Question: I'm trying to position my picture a little bit lower so the center of the image aligns with the vertical center of the header tag.
Here is the both the HTML and the CSS. Thanks for the help!

'''
#articlesummary
{
border: 2px solid red;
width: 750px;
}
#articlesummary h3
{
border: 2px solid red;
display:inline;
color: #4292C6;
font-family: Verdana;
}
#articlesummary img
{
width:30px;
border: 1px solid red;
margin-top: 5px;
}
.submissionowner
{
color: Gray;
}
<% foreach (var article in Model) { %>
<div id="articlesummary">
<h3><%: article.Title %></h3>
<sub class="submissionowner">Submmited by: <%: article.SiteUser.Login %></sub>
<img src="../../Content/anonymous.png" alt="Anonymous user." />
<p><%: article.Body %></p>
<sub>Views:<%: article.TotalViews %> | Rating: <%: article.TotalRating %></sub>
</div>
<% } %>
'''
Thanks a bunch for any help!
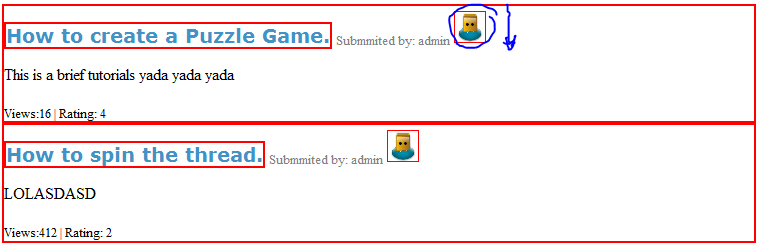
Answer: Try to vertical-align: middle your img... like this: <URL>
Sorry, wrong link/property posted
Your img class will look like this:
'''
#articlesummary img
{
width:30px;
border: 1px solid red;
margin-top: 5px;
vertical-align: middle;
}
'''